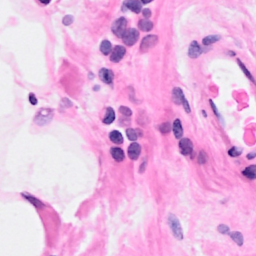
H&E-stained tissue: Breast